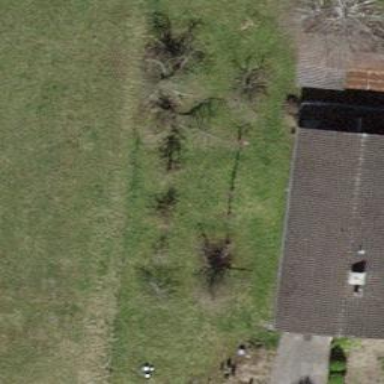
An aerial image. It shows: Area covered with grass.